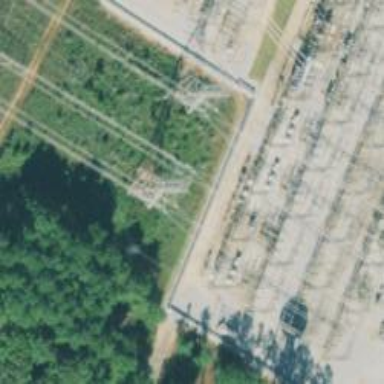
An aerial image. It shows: Lattice structure tower used for power distribution.